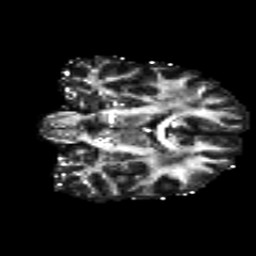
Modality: FA
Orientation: coronal
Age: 31
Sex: male
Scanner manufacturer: siemens
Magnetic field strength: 3 T
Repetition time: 8.8 s
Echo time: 0.085 s